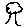
Label: tree